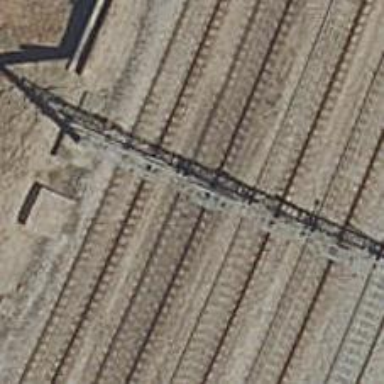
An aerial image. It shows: Rail line with electrified contact lines on embankment.